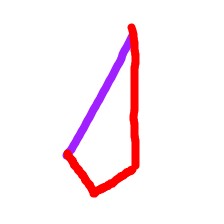
Shape: kite